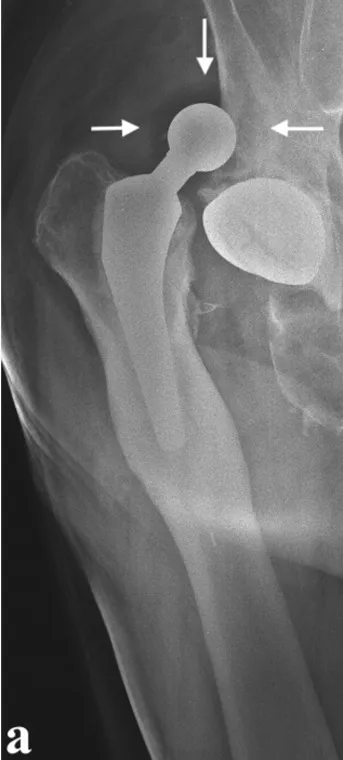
X-rays takenbefore.
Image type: radiology (x_ray)